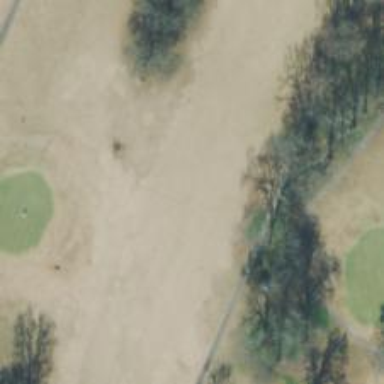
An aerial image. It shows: Golf hole.